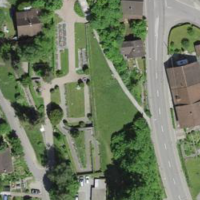
EUNIS habitat code: 54
Species observed at this site:
Prunus padus